Question: I have got a problem with my code because I am not able to click on a hidden element can someone help me?

The first picture is while hovering over and second it without hover
'''
# webdriver
browser = webdriver.Chrome(r'C:\Users\Admin\PycharmProjects\untitled\chromedriver.exe')
#zmazat prvy inzerat
[enter image description here][2]browser.get('https://www.bazos.sk/moje-inzeraty.php?mail=&telefon=<PHONE>&Submit=Vyp%C3%ADsa%C5%A5+inzer%C3%A1ty')
element_to_hover_over = browser.find_element_by_xpath('/html/body/div/table/tbody/tr/td[2]/span/table/tbody/tr[1]/td[1]')
hover = ActionChains(browser).move_to_element(element_to_hover_over)
hover.perform()
zmazat = browser.find_element_by_xpath("//*[contains(text(), 'Zmazat/Upravit/Topovat')]")
time.sleep(1)
browser.execute_script("arguments[0].click();", zmazat);
'''
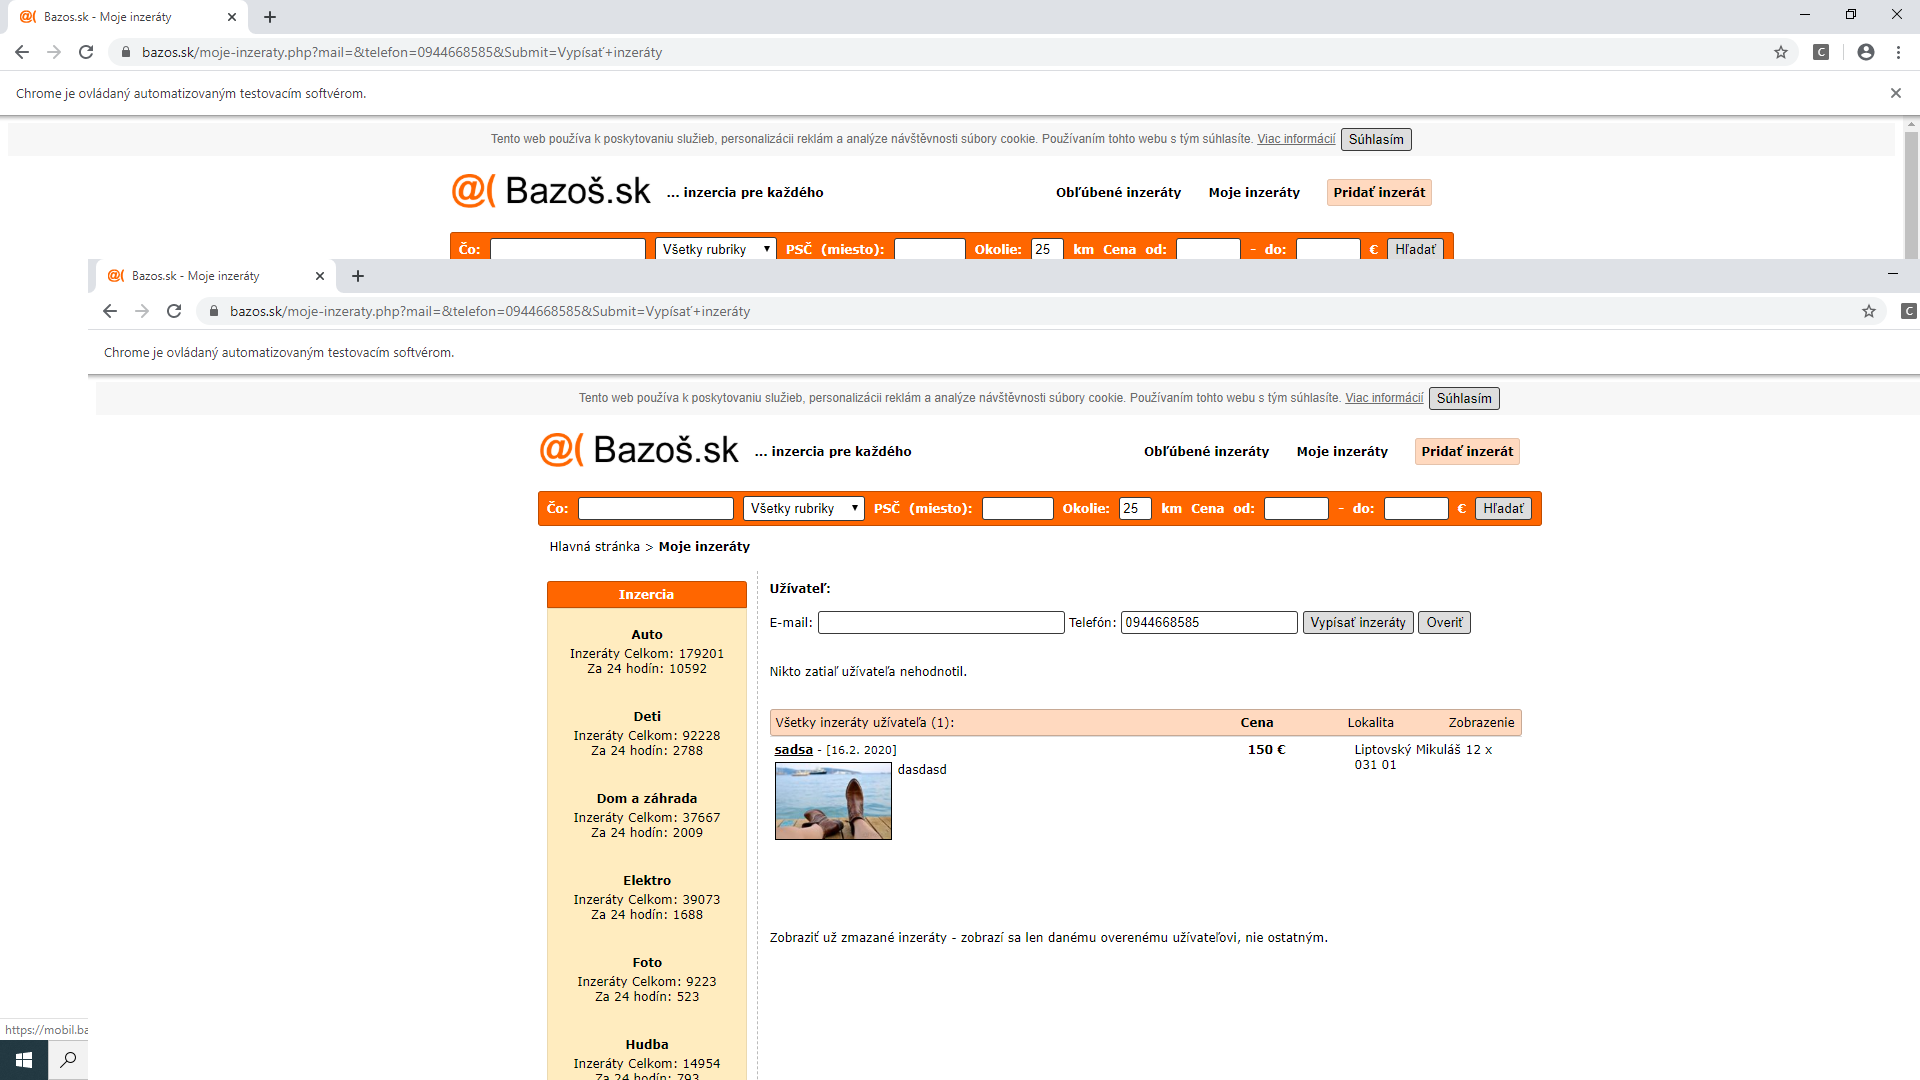
Answer: for the element "zmazat" try this xpath
e.g.
'''
zmazat = browser.find_element_by_xpath("//a[contains(text(), 'Zmazat/Upravit/Topovat') and @class='akce']")
'''